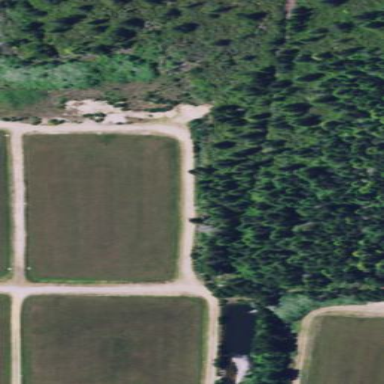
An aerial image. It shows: Farmland where cranberries are grown.